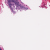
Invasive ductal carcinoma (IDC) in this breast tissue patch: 0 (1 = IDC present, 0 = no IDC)